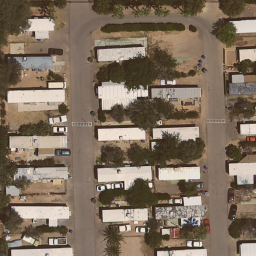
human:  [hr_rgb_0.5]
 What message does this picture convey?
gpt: mobile home park